Question: I am working on one project where I need to upload and use image in . For that I have setup and it works fine.(see image below)

Now when I press button it shows images thumbline also and i can upload images as well.
But when i select image it returns '/images/filename.jpg' path but that is wrong . I have uploaded image in '/upload/images/' directory
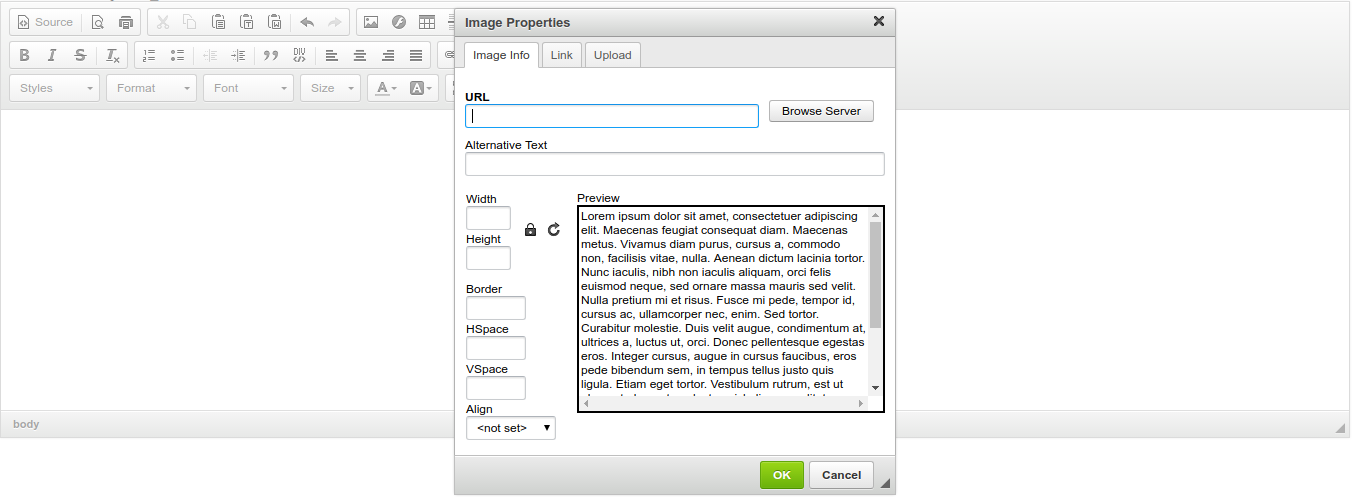
Answer: Finally found what was the problem. Set in configuration absolute and relative path like this
'uploadURL' => '<URL>',
'uploadDir' => '../images/',